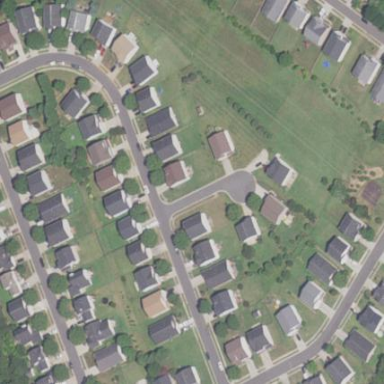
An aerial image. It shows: Single-family residential area.